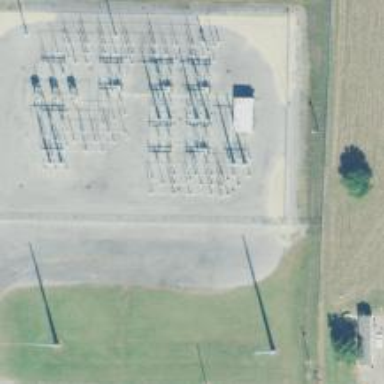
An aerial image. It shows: Switch used for power control.